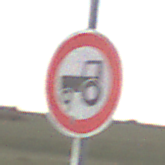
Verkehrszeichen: VerbotKraftfahrzeugeZuegeNichtSchneller25
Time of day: Night
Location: Outdoor (Nature)
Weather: Overcast
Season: NotSpecified
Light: Artificial